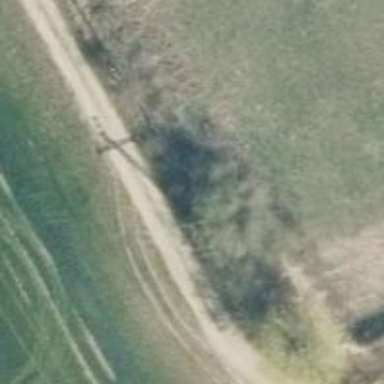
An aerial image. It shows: Power pole.